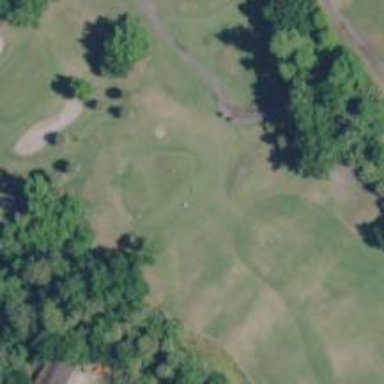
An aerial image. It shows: Golf hole.